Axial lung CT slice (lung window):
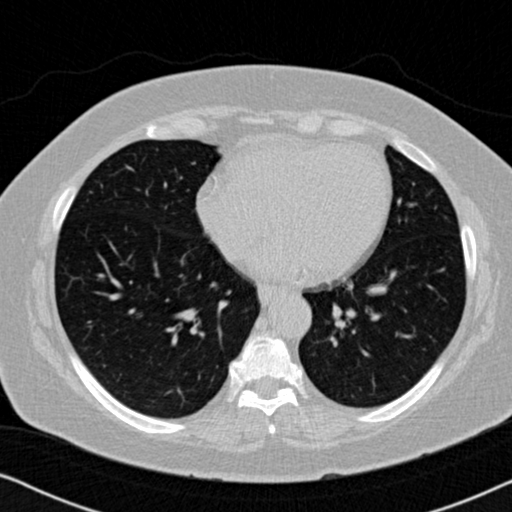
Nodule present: no